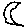
Label: moon